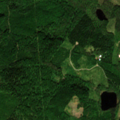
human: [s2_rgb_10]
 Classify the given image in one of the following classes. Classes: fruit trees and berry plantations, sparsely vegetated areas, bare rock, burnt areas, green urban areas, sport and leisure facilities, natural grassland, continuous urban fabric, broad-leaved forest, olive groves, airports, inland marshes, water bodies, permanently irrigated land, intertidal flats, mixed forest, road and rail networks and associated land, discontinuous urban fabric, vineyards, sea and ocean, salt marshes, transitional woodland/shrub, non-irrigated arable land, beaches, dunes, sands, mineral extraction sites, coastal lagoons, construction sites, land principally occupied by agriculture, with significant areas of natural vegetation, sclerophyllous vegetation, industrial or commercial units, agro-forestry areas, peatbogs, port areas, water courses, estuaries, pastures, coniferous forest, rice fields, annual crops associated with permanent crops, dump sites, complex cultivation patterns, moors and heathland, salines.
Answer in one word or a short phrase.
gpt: broad-leaved forest, mixed forest, transitional woodland/shrub